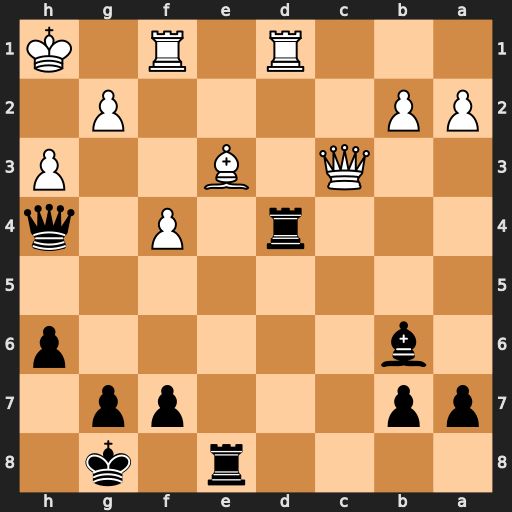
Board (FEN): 4r1k1/pp3pp1/1b5p/8/3r1P1q/2Q1B2P/PP4P1/3R1R1K
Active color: b
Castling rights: -
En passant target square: -
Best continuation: Rxd1 Rxd1 Bxe3